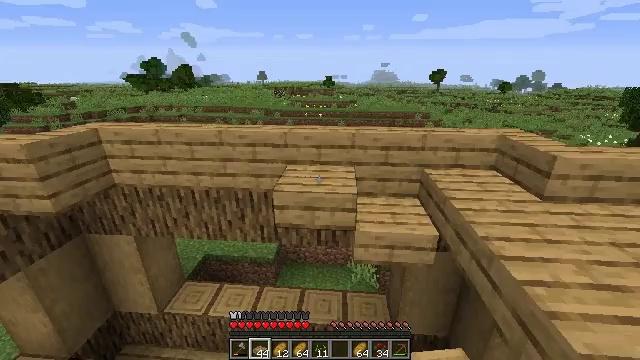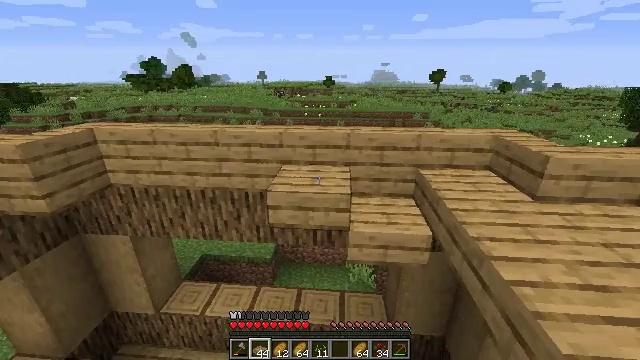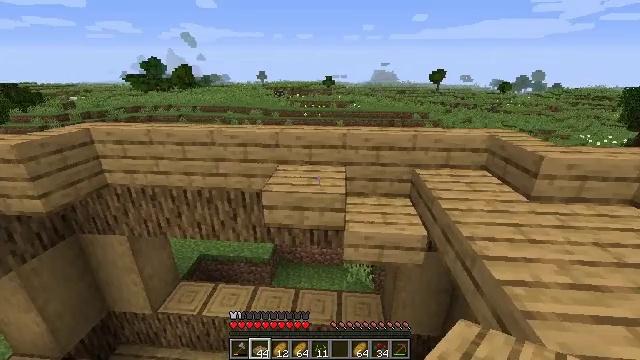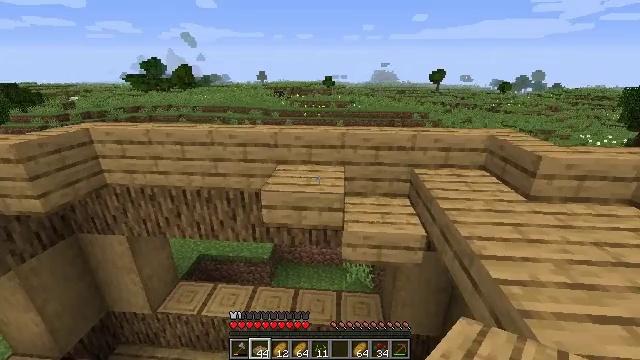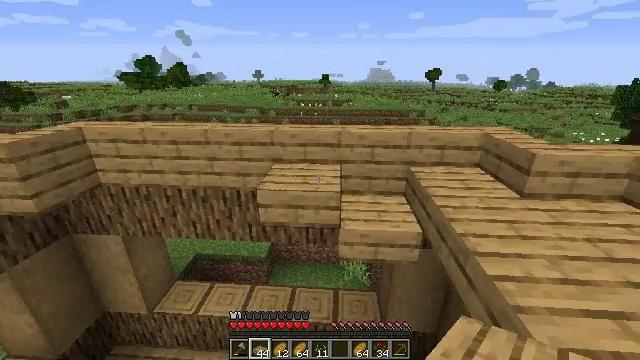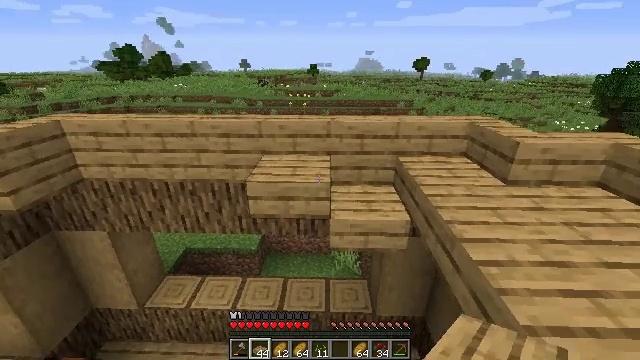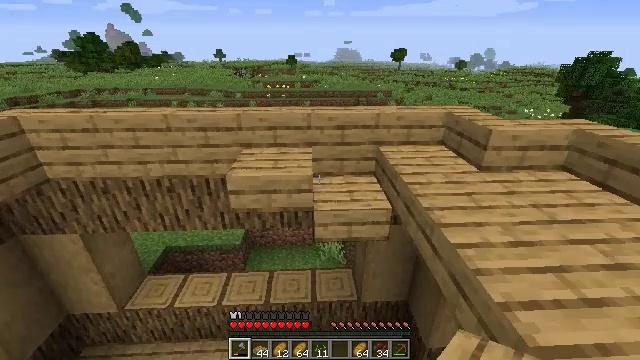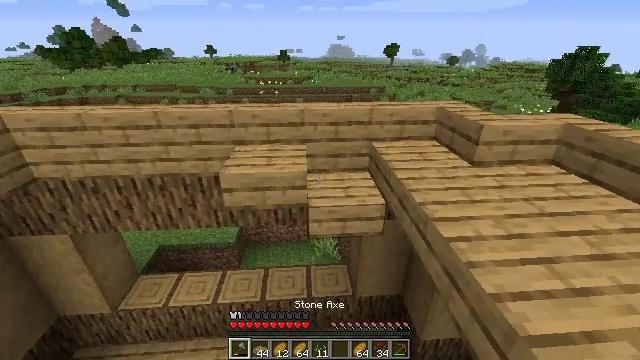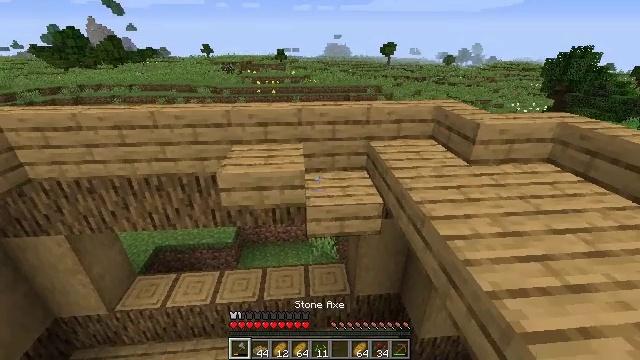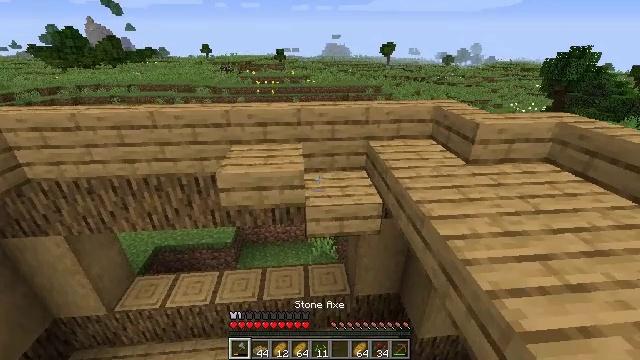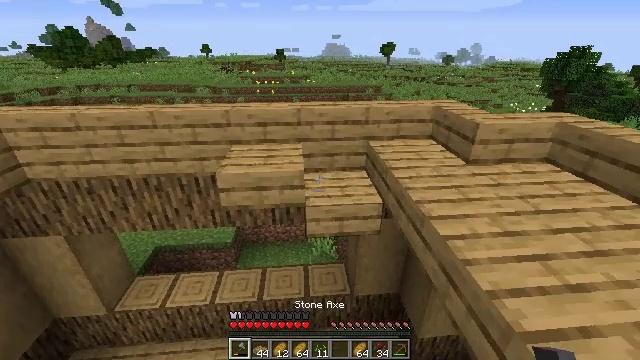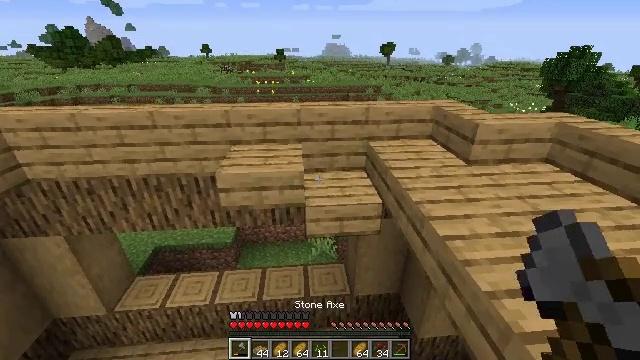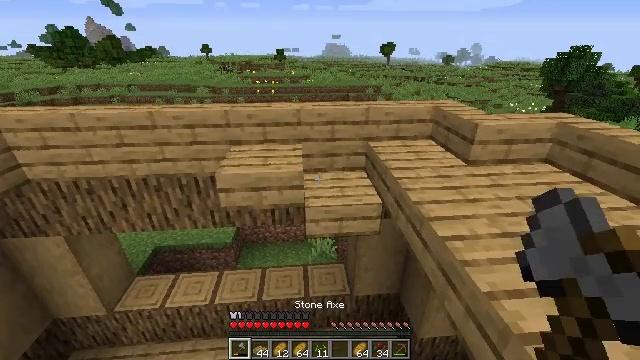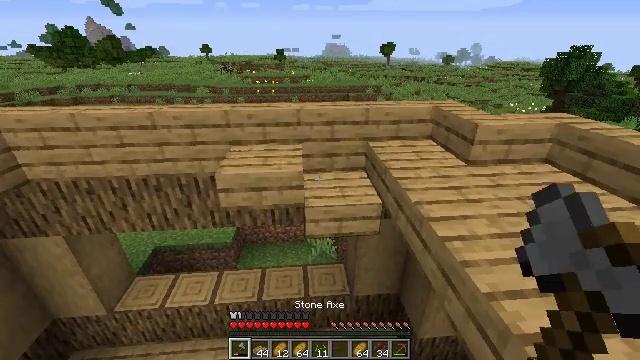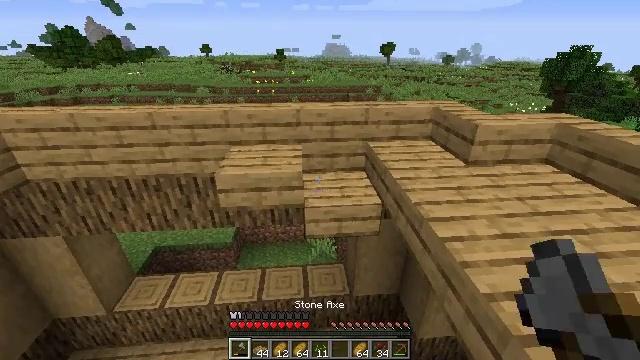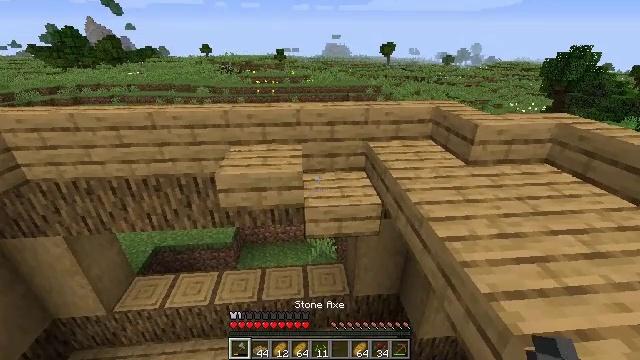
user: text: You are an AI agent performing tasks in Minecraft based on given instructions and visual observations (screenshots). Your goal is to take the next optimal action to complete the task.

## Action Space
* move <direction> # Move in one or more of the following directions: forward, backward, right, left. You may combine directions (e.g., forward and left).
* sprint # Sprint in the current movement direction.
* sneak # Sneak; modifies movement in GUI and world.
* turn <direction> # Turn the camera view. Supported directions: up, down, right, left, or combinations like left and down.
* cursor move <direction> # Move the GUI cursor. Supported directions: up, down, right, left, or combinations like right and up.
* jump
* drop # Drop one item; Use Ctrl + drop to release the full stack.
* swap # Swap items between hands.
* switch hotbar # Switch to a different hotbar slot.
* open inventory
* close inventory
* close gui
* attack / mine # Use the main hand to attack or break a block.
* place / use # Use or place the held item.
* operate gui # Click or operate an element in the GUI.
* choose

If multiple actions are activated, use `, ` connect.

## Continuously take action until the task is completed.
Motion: motion action
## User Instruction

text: Mine the oak slab from the floor.
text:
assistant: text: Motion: move right, sneak
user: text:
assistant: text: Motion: sneak
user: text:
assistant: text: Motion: sneak
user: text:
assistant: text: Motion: sneak
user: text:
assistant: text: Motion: sneak, turn right and down
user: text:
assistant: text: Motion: sneak, turn right and down, switch to hotbar 1
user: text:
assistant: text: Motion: sneak, turn right, switch to hotbar 1
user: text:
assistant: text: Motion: sneak, switch to hotbar 1
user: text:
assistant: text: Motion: sneak, switch to hotbar 1
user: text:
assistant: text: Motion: sneak
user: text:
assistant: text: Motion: move forward, sneak
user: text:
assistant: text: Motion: move forward, sneak
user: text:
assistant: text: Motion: move forward, sneak
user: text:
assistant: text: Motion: sneak
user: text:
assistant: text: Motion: sneak
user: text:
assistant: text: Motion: sneak
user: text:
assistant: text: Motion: sneak, turn down
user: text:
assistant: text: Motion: sneak, turn down
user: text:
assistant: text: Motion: sneak, attack / mine
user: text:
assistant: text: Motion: sneak, attack / mine
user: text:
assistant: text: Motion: sneak, attack / mine
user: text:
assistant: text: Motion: sneak, attack / mine
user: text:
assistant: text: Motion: sneak, attack / mine
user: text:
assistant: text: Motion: sneak, attack / mine
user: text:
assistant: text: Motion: sneak, attack / mine
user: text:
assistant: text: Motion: sneak, attack / mine
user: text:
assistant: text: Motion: sneak, attack / mine
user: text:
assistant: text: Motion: sneak, attack / mine
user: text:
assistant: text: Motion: sneak, attack / mine
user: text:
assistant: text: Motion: sneak, attack / mine